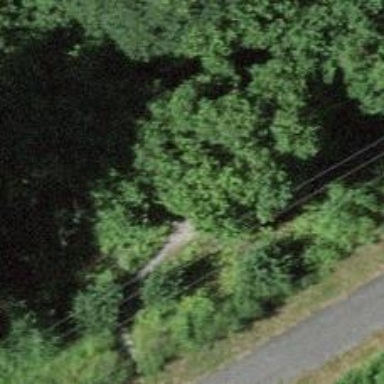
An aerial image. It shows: Set of steps on the road.